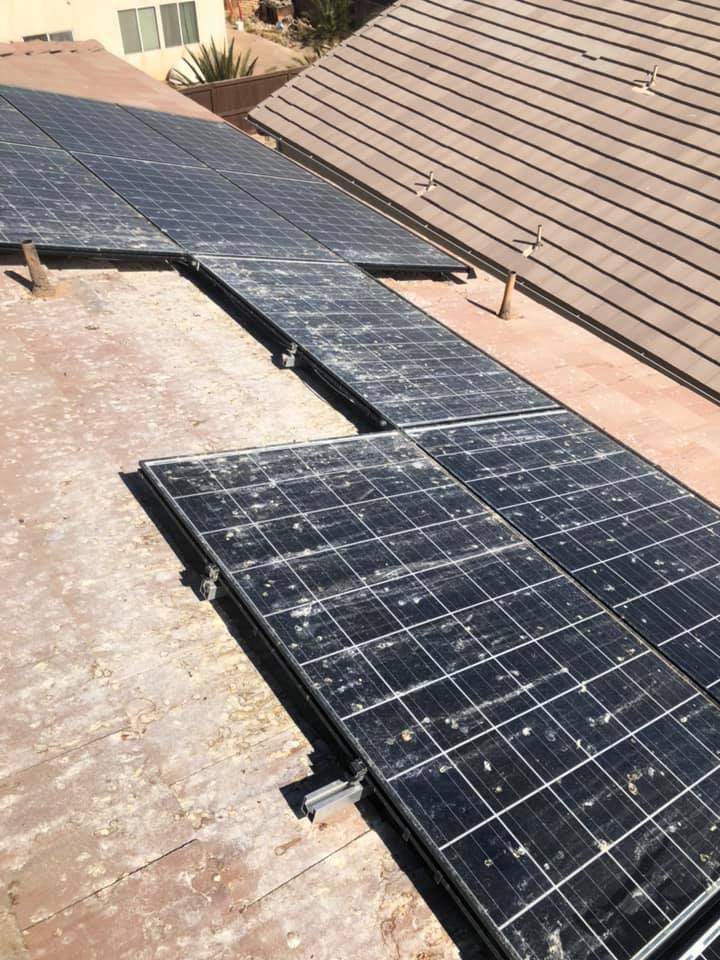
Label: Bird-drop